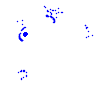
Particle: electron